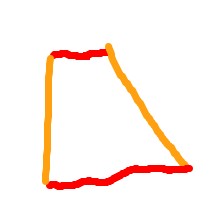
Shape: trapezoid